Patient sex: M
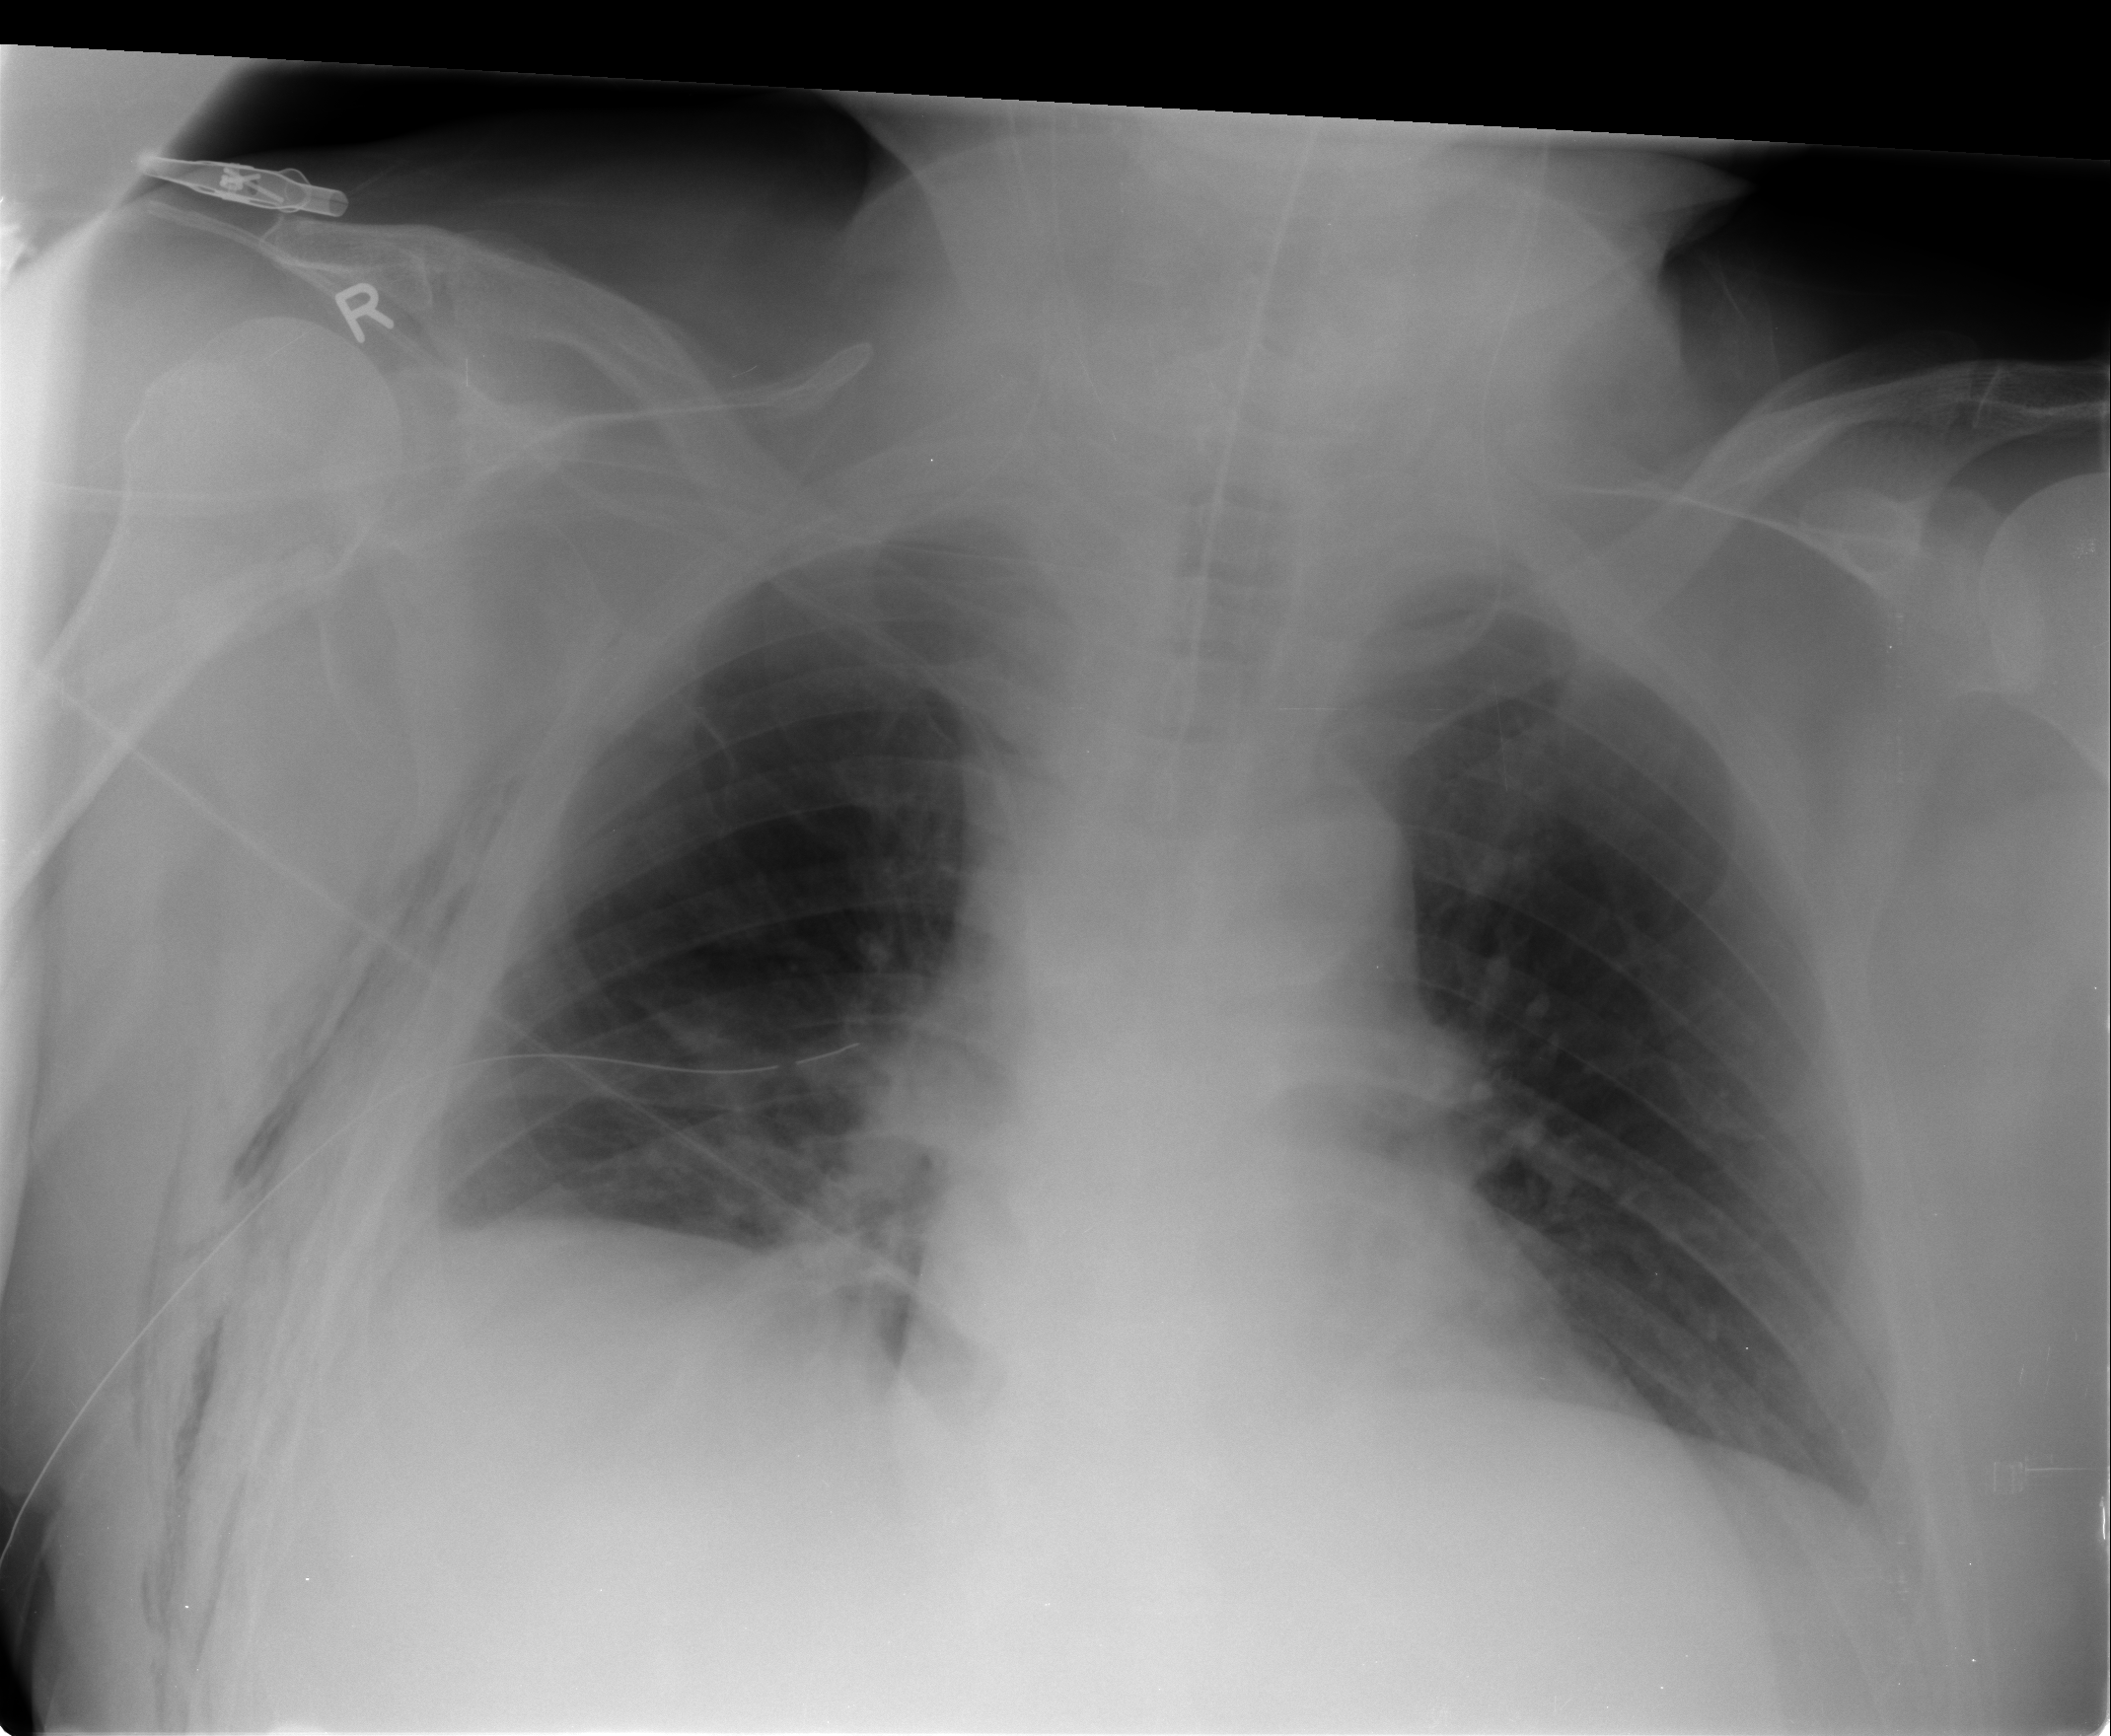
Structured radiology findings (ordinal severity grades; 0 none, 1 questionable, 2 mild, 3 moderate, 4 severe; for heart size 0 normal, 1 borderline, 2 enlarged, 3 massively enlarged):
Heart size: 2
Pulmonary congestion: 0
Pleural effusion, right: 2
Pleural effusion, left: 1
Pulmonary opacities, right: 0
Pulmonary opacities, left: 0
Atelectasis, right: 2
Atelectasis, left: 2